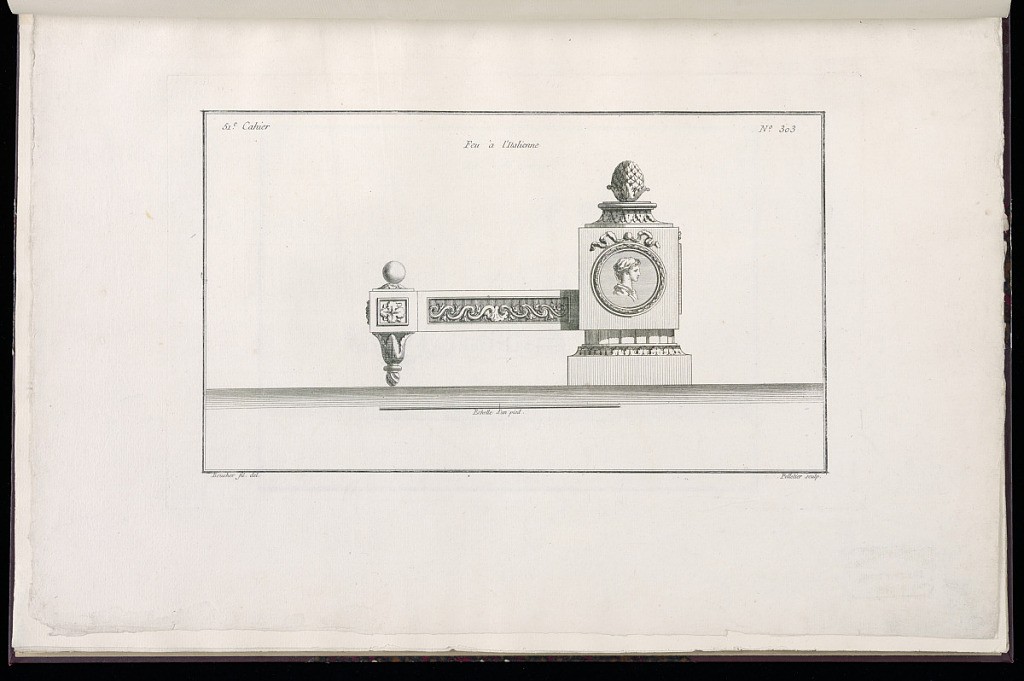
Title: Feu à l'Italienne
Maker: Juste-François Boucher, French, 1736 – 1782
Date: ca. 1775
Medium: Engraving on off white laid paper
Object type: Print
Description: Design for an andiron decorated with ornament motifs including rosette, wave pattern, portrait medallion, pinecone, and lamb tongue. The plate is signed.